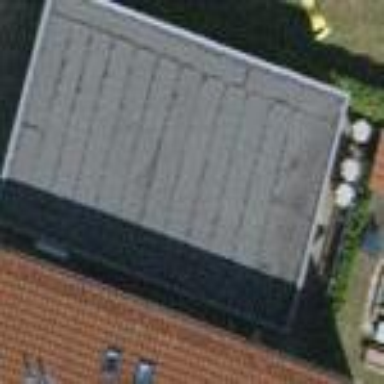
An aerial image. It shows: Garage building.